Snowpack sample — Loveland Pass, Silver Plume, Colorado, USA (2/11/26, 12:00 PM MST)
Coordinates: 39.663, -105.886
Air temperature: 35 °F
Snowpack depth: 82 cm
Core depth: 30 cm
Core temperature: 28.4 °F
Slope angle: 13°, slope face: 12°
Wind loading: high
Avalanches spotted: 1
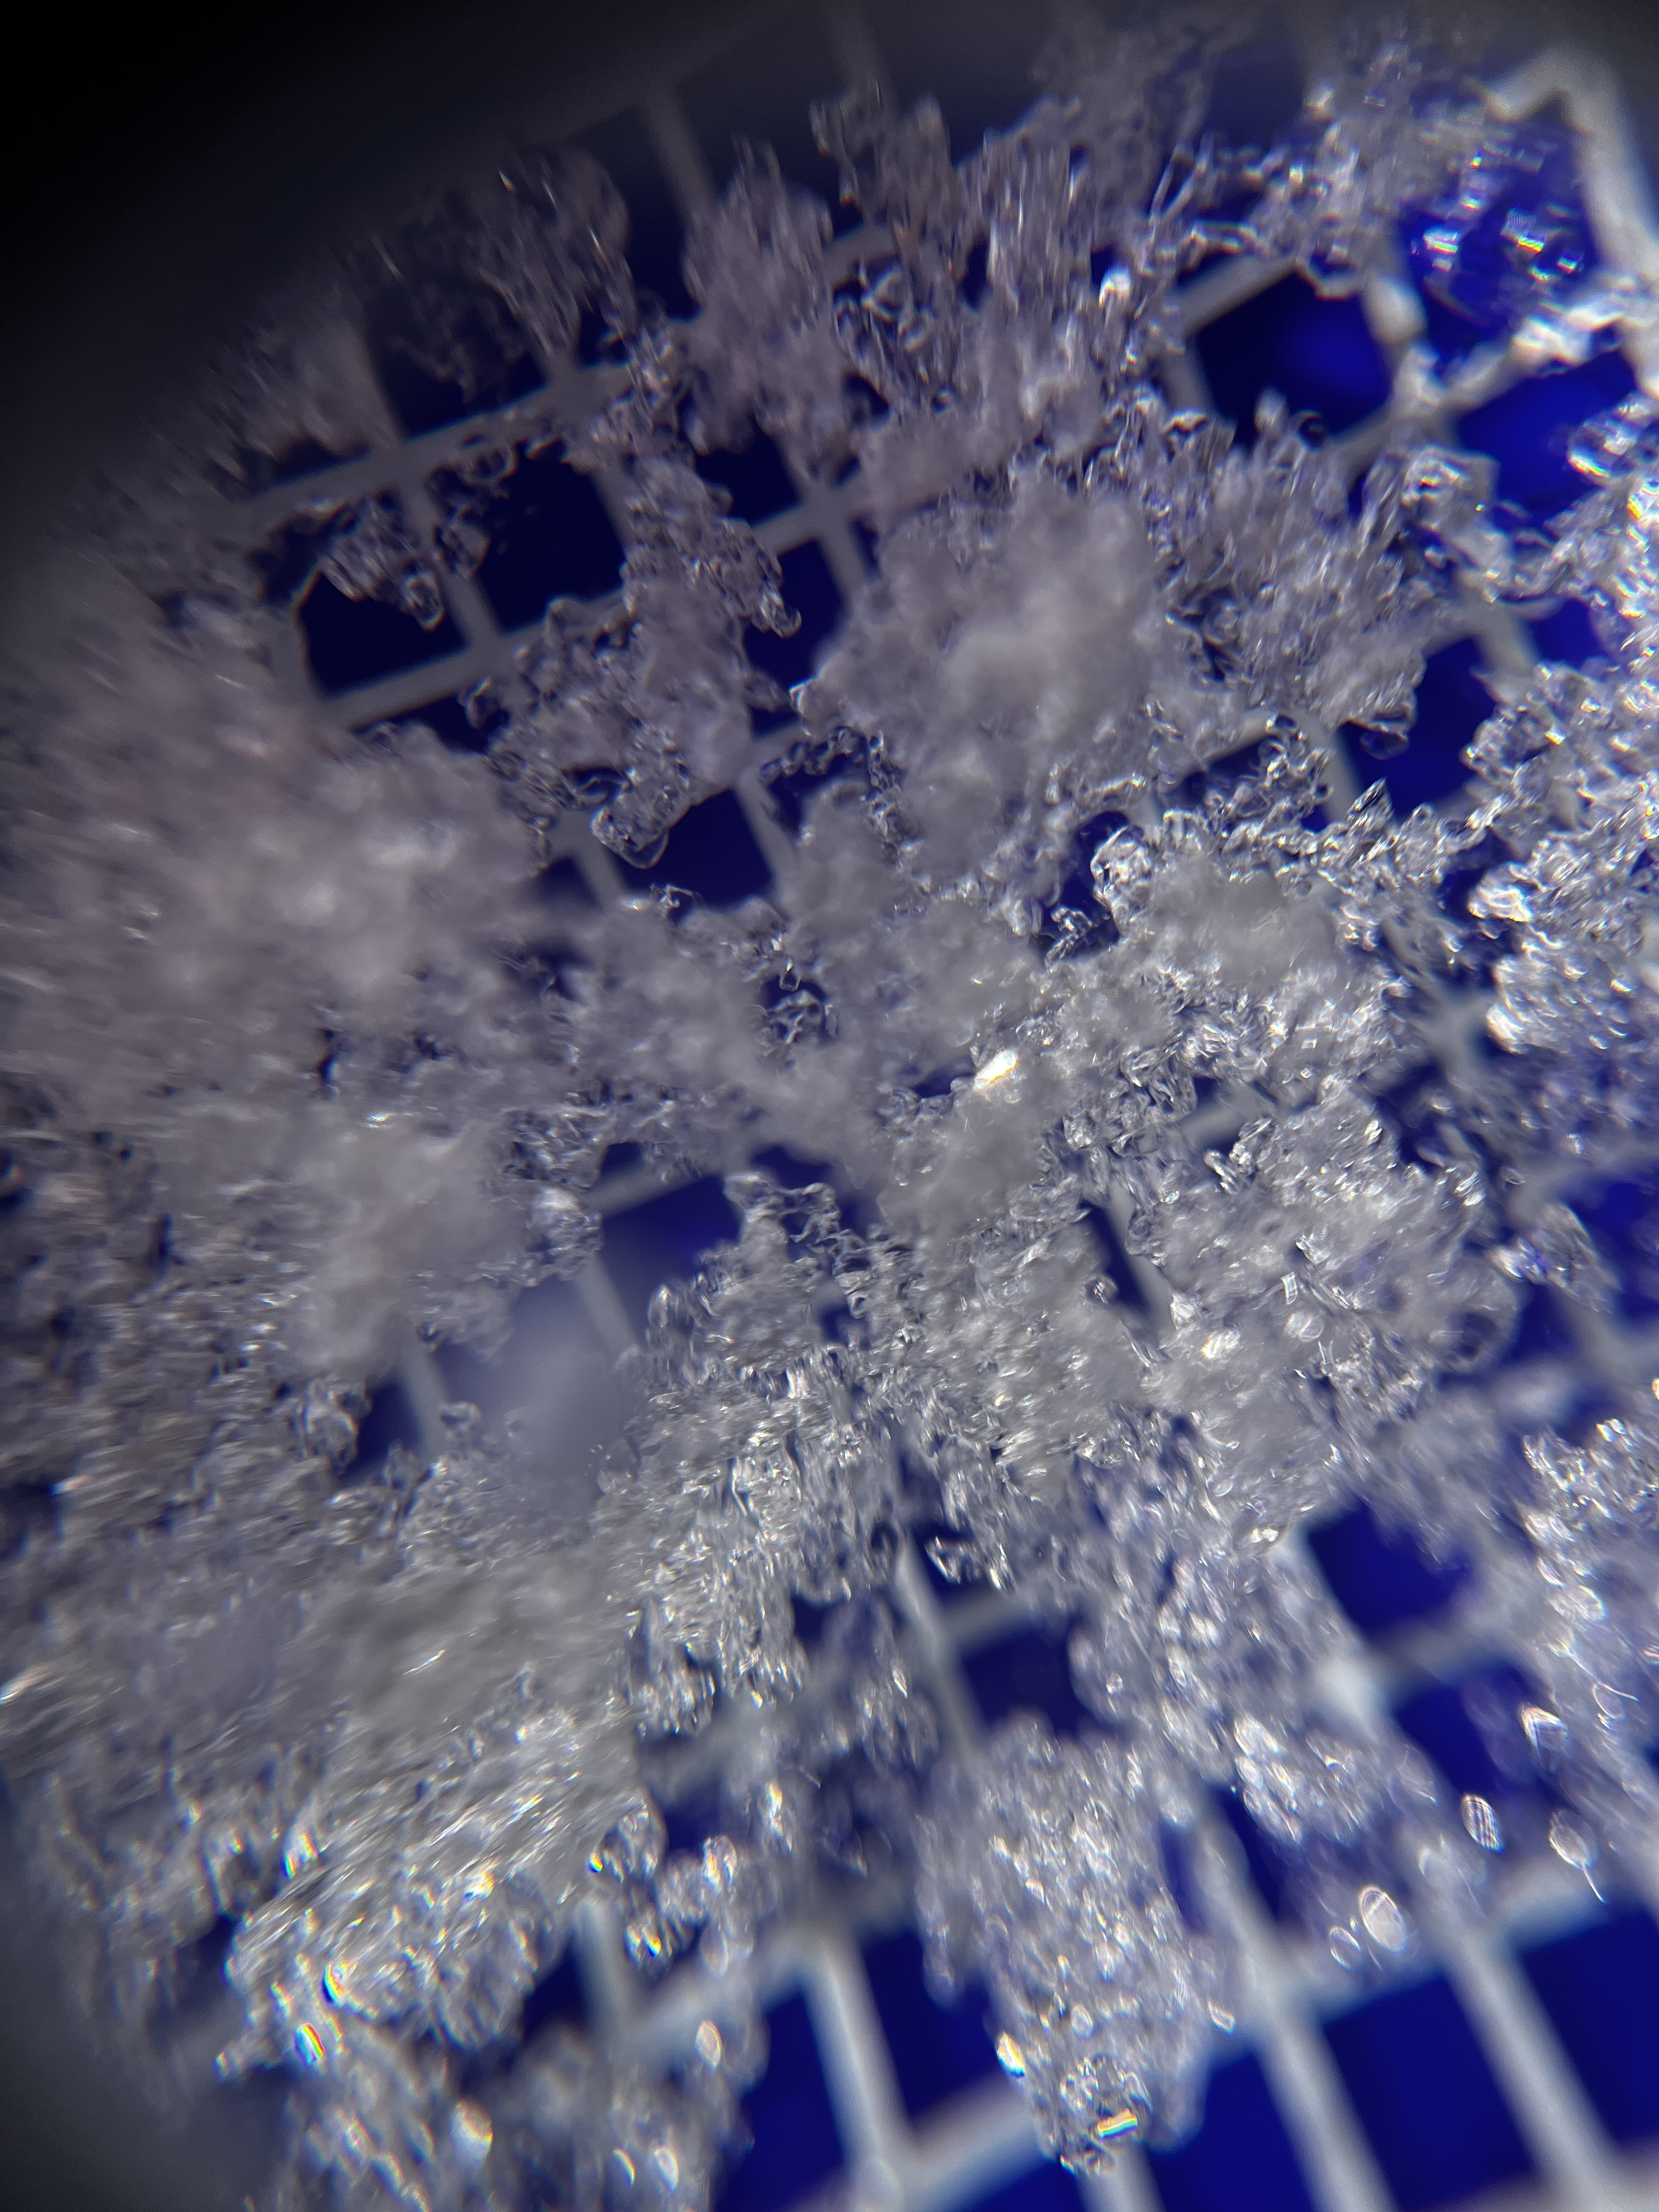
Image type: magnified_profile
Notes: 1 small avalanche spotted on the north side of the bowl, lots of wind loading